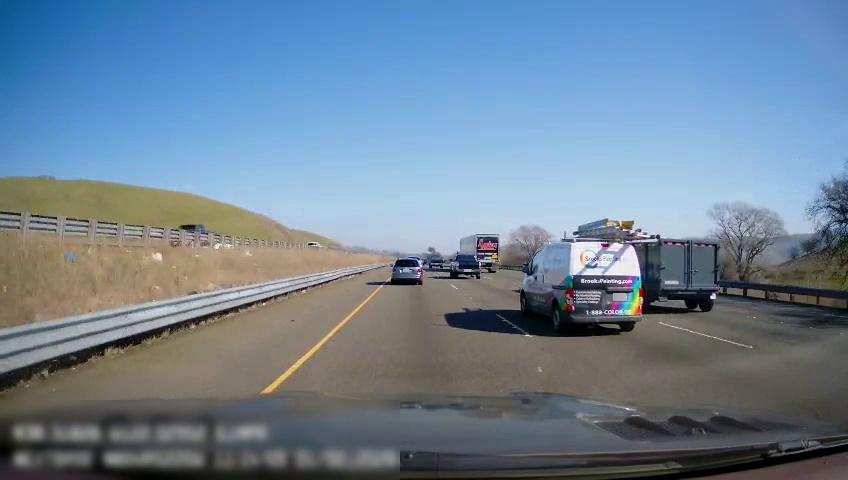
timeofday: Day
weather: Sunny
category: Drivable Space
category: Vehicles | SUV
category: Vehicles | Truck
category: Vehicles | Car
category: Vehicles | Truck
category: Vehicles | Truck
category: Vehicles | SUV
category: Vehicles | Truck
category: Vehicles | Other LV
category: Vehicles | Van
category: Vehicles | SUV
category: Lanes | Current Lane
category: Lanes | Current Lane
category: Lanes | Alternate Lane
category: Lanes | Alternate Lane